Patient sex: F
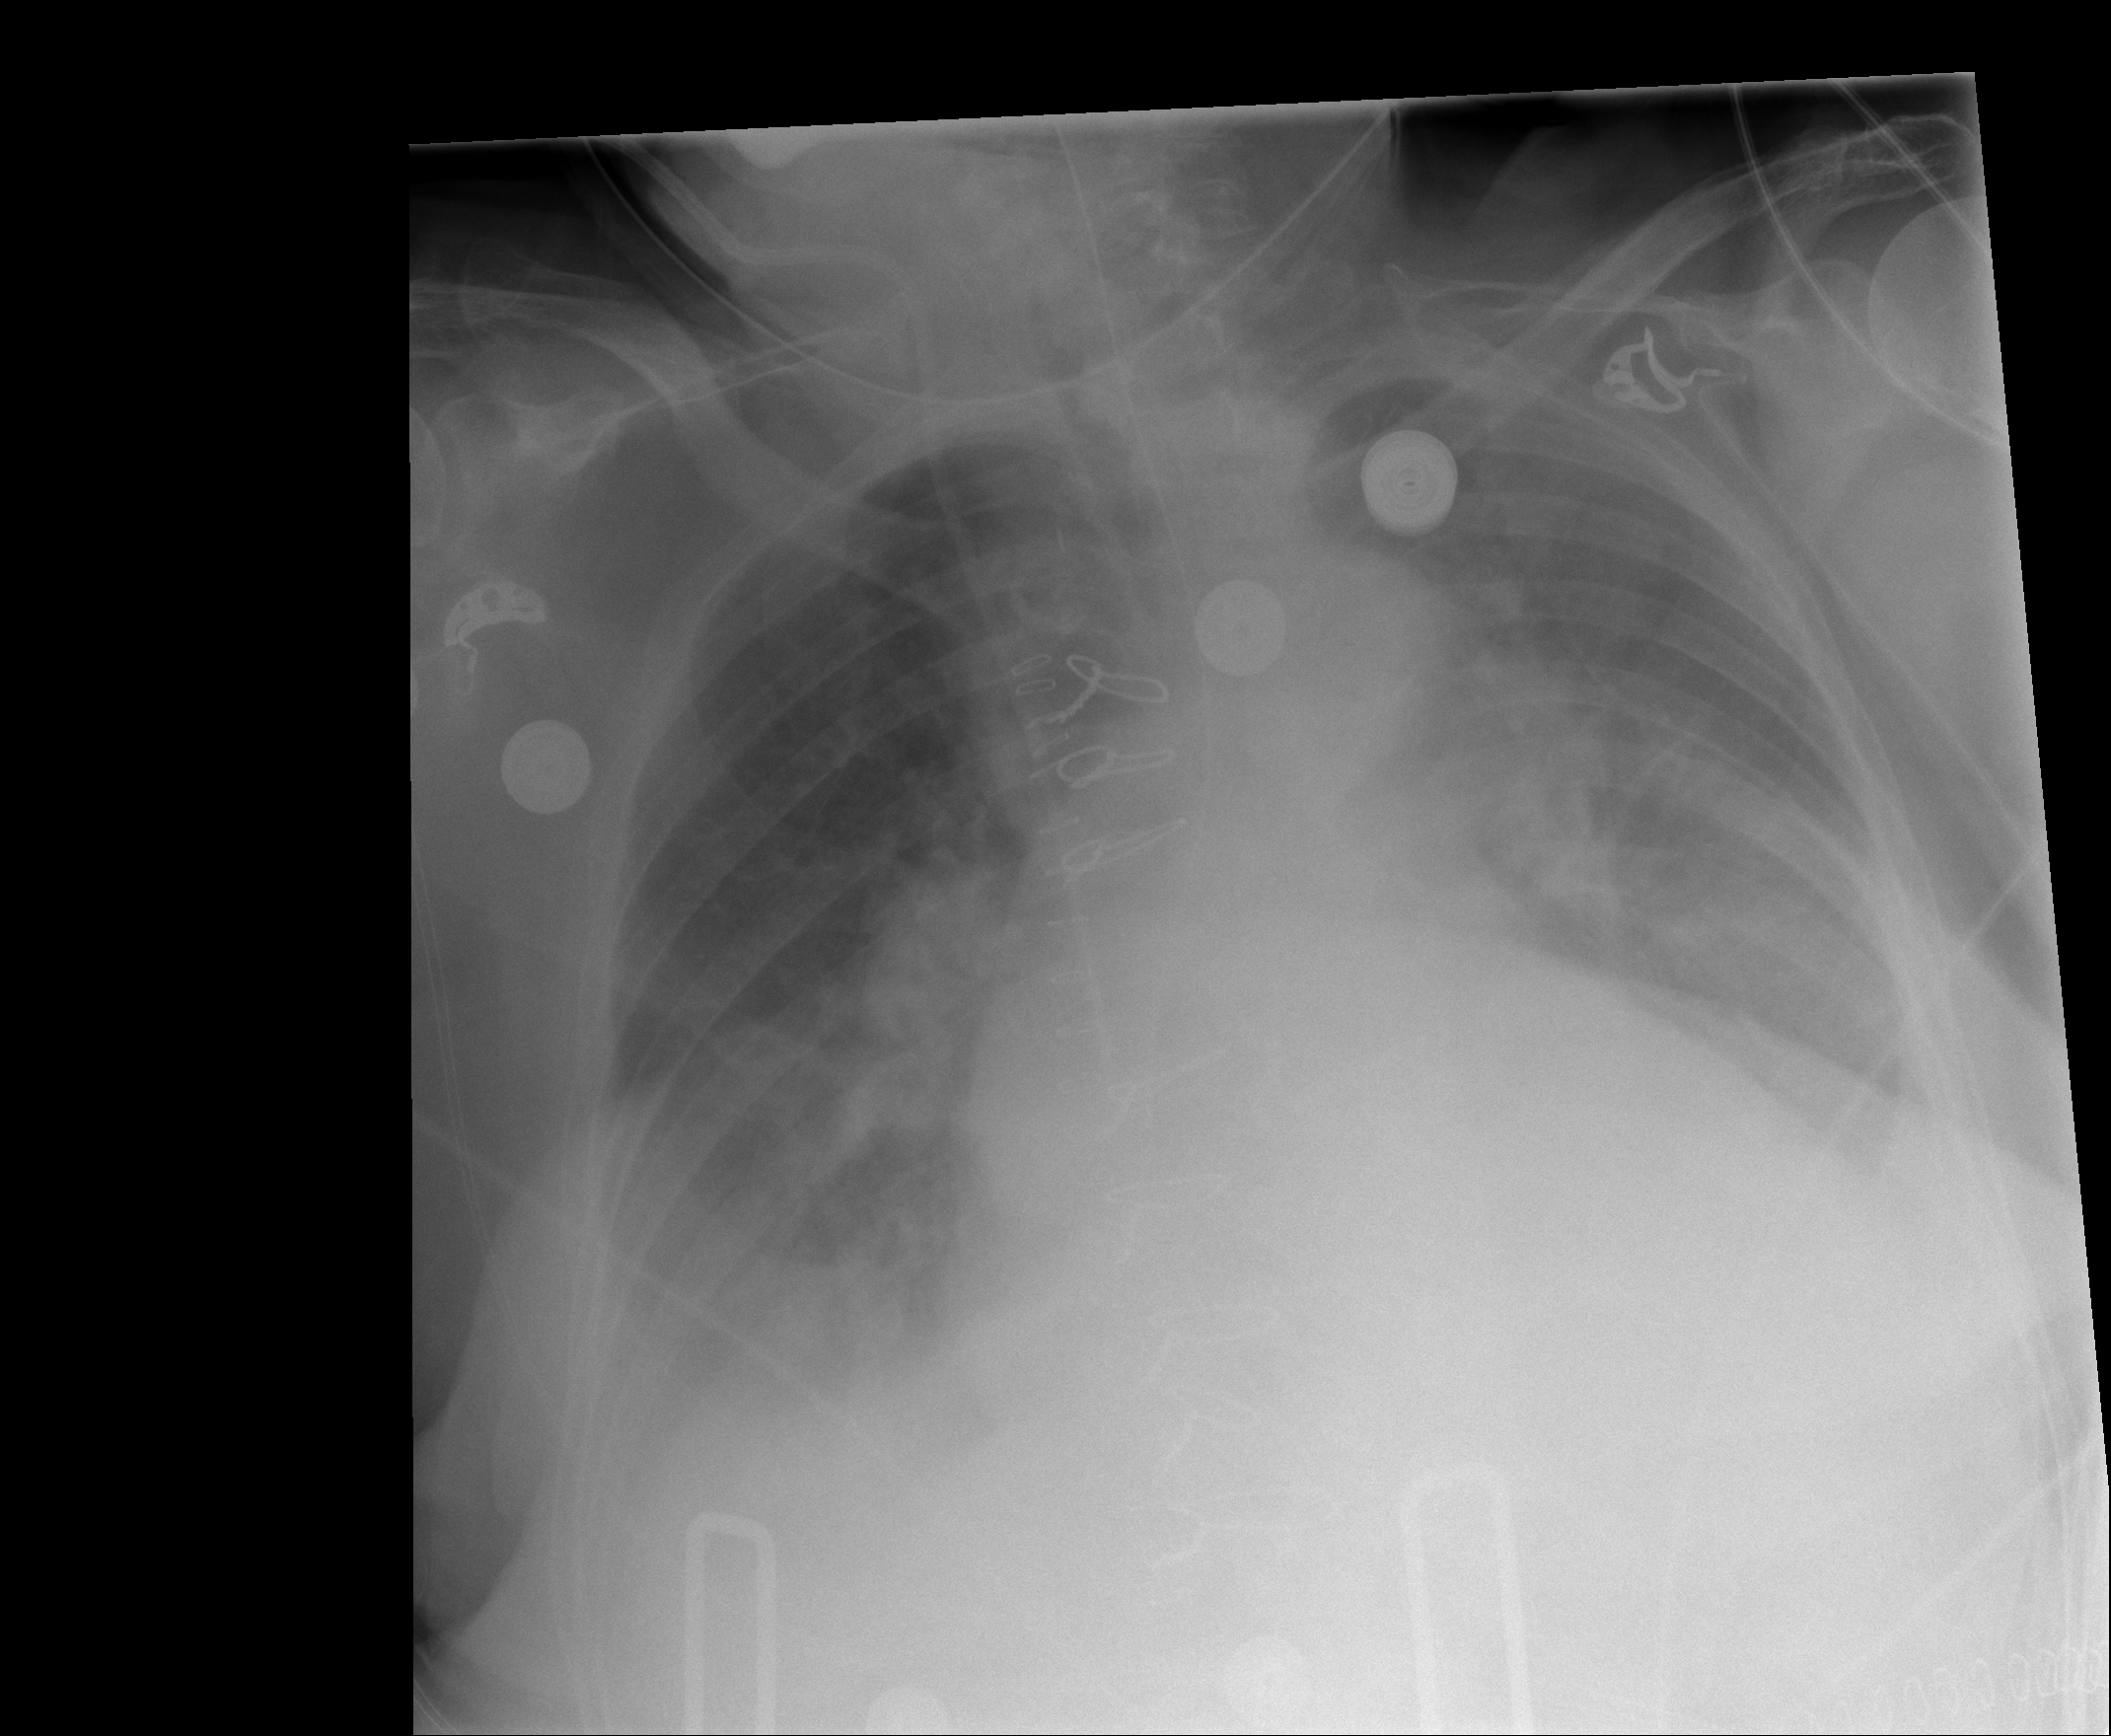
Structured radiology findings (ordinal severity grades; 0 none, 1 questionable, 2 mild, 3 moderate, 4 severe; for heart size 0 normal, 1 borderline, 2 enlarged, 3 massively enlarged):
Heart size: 2
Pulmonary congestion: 2
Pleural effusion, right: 2
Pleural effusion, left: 1
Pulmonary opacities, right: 1
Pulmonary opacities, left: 1
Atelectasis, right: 2
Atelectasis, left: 2